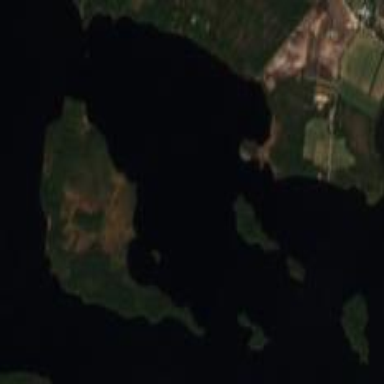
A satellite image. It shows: Islet.